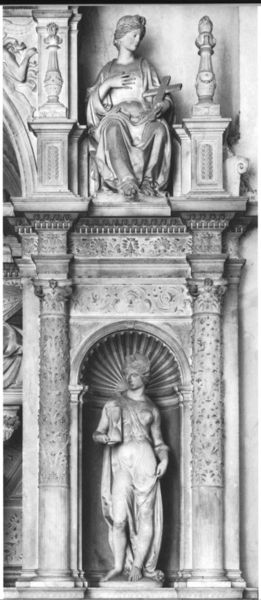
Titel: Grabmal des Kardinals Ascanio Sforza
Künstler: Andrea Sansovino
Standort: Rom, S. Maria del Popolo (EU - I - Latium)
Schlagwörter: hand, kopf, mann, umhang, weiß, frauen, sitzen, ausschnitt, brust, busen, frau, grau, holz, kleid, licht, marmor, schwarz, säule, säulen, blick, ornament, architektur, falten, sockel, stehen, stein, steine, kirche, sonne, figur, gewand, gold, sitzend, stehend, innen, rechts, engel, skulptur, statue, relief, bogen, figuren, rundbogen, weiblich, detail, ornamente, sitzt, stuck, bildhauerei, plastik, foto, fotografie, nische, kreuz, dom, steht, barfuß, schwarzweiss, seite, staub, altar, kathedrale, kapitell, sims, heiligenschein, gesims, skulpturen, statuen, kruzifix, heilige, muschel, niesche, basis, heilig, schaft, mamor, kapitel, etage, strahlenkranz, nischenfigur, sanduhr, seitenaltar, greu, haöbsäulen, zugsitzen, spiegewand, edtrgzuio, altar romanisch